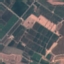
Land use / land cover class: PermanentCrop